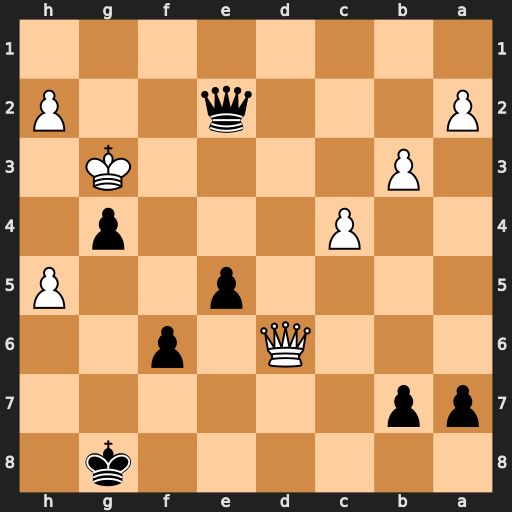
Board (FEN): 6k1/pp6/3Q1p2/4p2P/2P3p1/1P4K1/P3q2P/8
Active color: b
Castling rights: -
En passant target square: -
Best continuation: Qf3+ Kh4 Qh3#